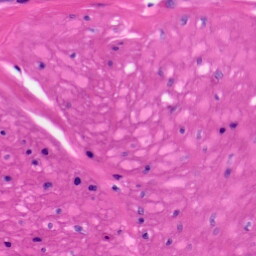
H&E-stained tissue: Skin